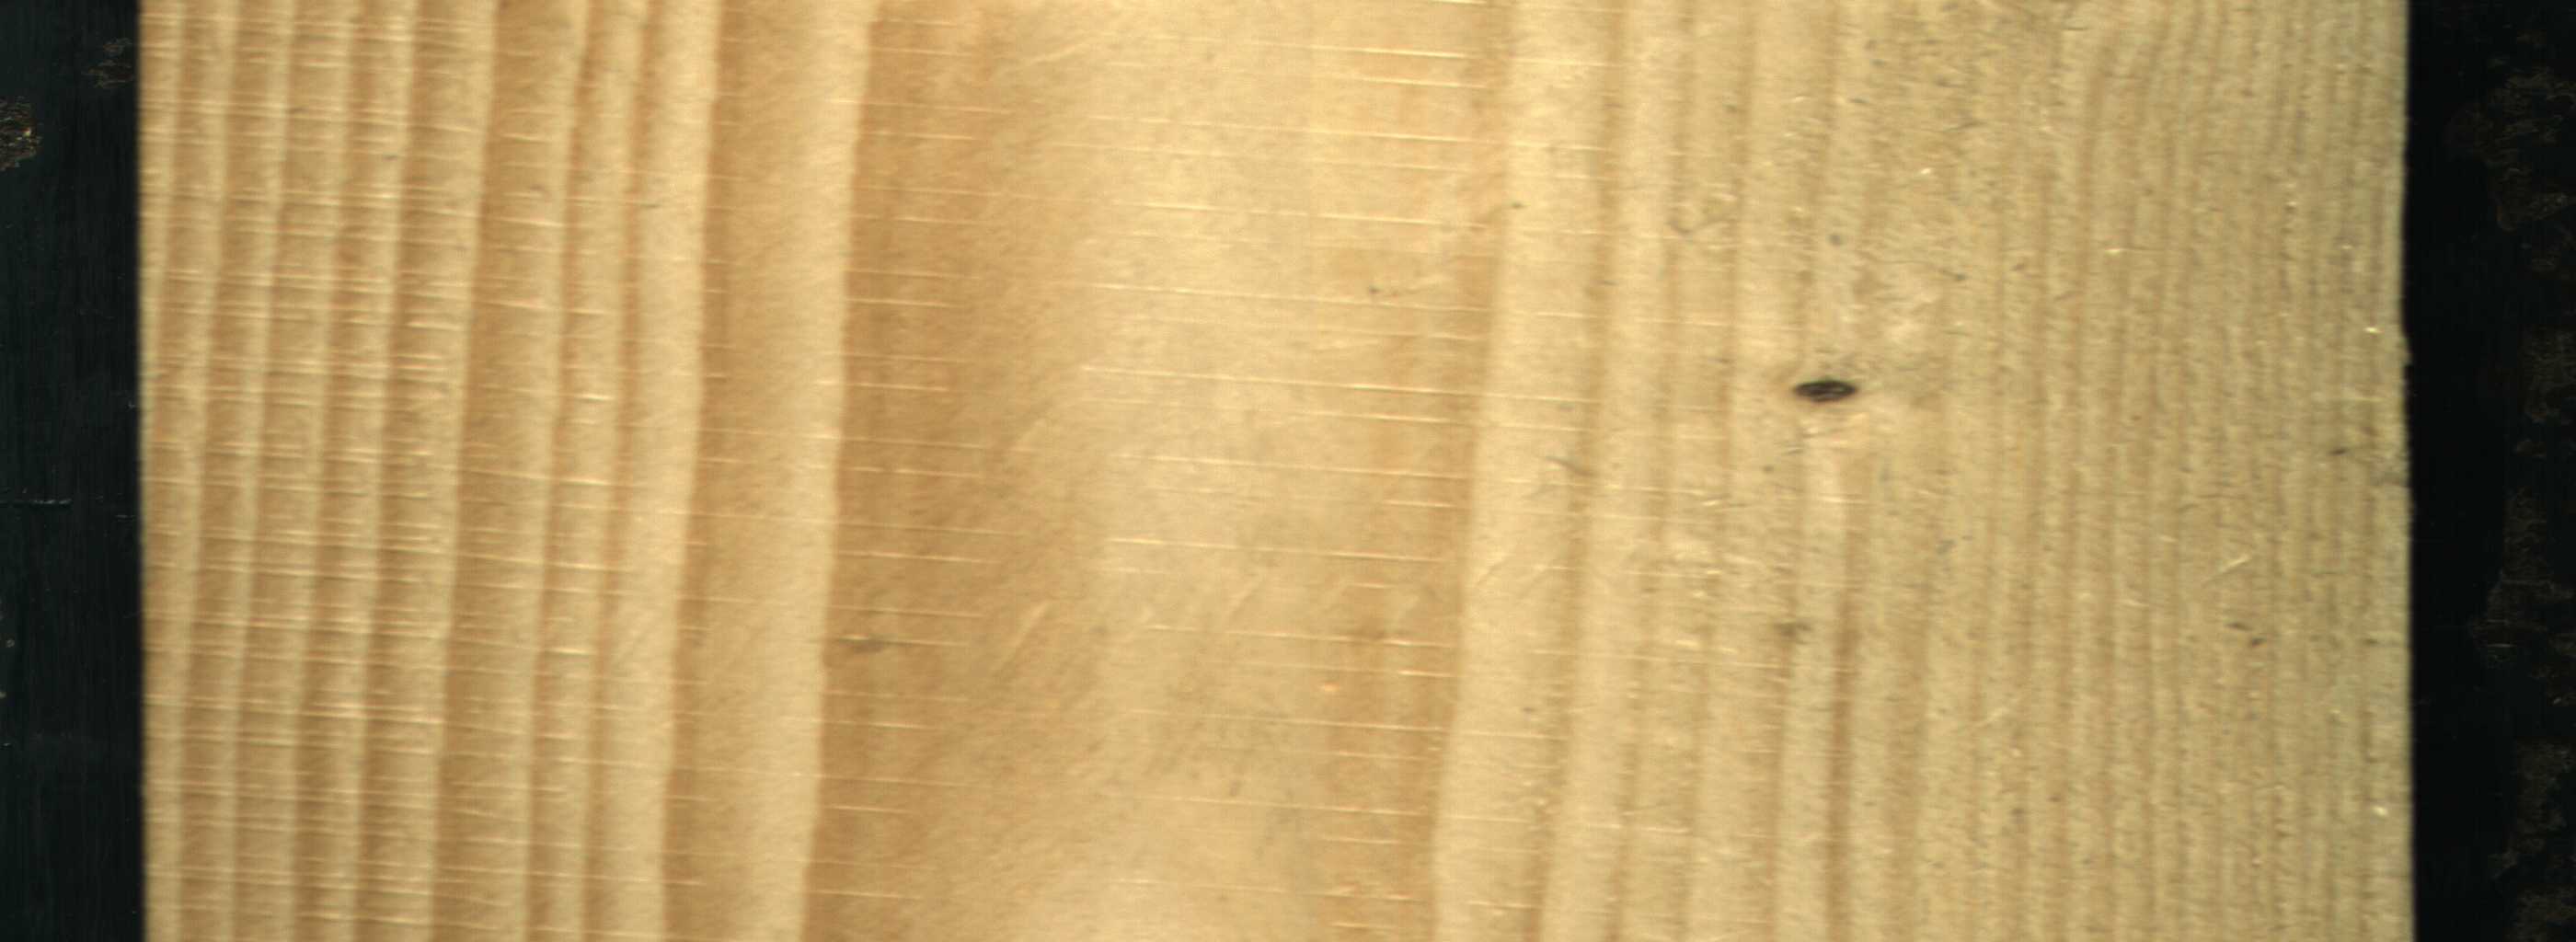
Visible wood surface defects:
Dead_Knot